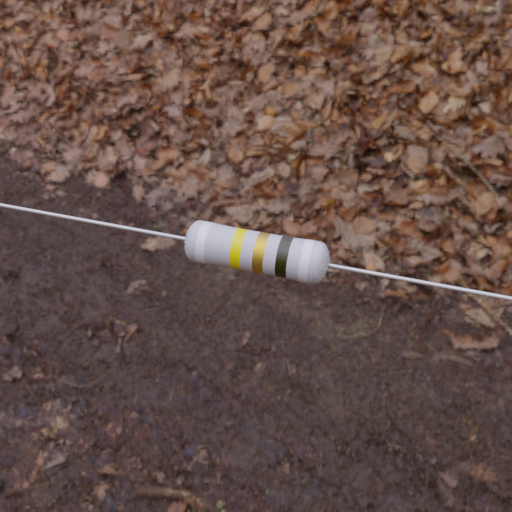
Resistor colour bands (in order): white, yellow, gold, black, white